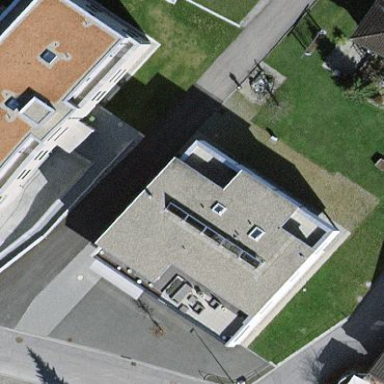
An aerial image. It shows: Flat-roofed house with multiple apartments.